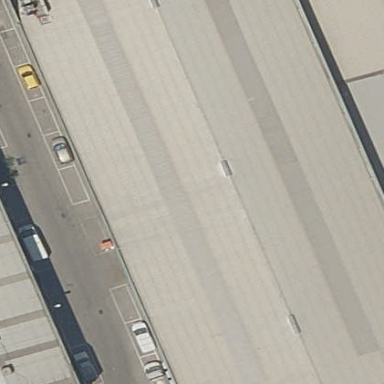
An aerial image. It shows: Industrial building.